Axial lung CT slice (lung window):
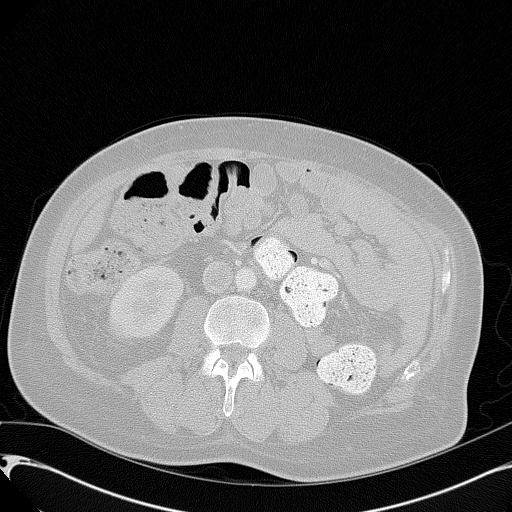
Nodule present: no